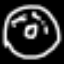
Label: donut